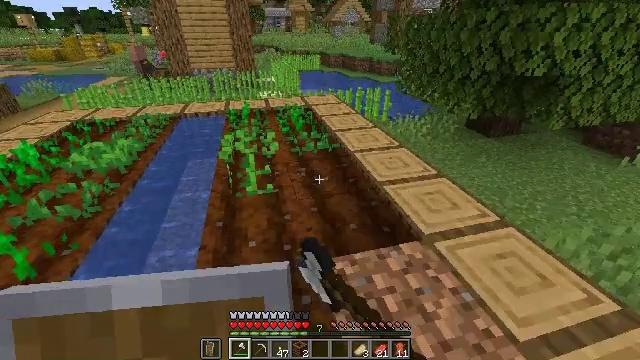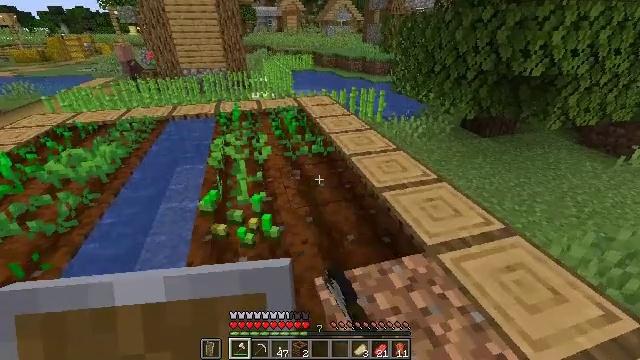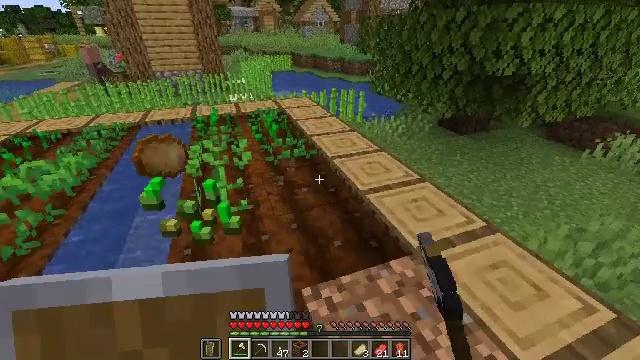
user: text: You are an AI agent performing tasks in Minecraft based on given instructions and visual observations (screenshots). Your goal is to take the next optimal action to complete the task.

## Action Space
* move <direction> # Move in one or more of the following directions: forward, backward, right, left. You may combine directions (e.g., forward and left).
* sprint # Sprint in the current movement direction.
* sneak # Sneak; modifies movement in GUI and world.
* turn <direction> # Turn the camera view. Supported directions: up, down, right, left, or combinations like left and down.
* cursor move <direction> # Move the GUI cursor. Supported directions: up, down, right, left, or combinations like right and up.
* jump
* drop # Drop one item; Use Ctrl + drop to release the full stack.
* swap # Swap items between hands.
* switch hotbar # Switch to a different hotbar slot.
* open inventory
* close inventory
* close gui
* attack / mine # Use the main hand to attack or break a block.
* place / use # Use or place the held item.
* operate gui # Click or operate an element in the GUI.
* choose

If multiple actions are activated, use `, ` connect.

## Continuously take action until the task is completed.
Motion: motion action
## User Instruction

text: Collect wheat crops.
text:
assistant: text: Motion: turn right, attack / mine
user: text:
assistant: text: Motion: turn right, attack / mine
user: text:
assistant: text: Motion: attack / mine